Aerial crown-view tile of a tropical tree (Barro Colorado Island, Panama), acquired 20250317:
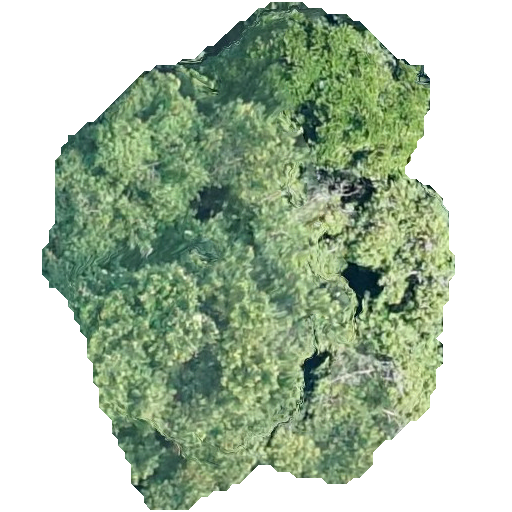
Species: Virola surinamensis
GBIF accepted scientific name: Virola surinamensis
Crown area: 224.174 m²